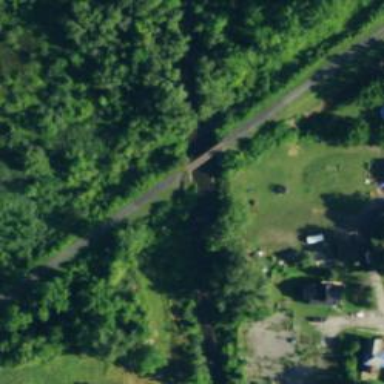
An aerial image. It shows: Bridge supported by abutments.